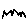
Label: zigzag